Field crop: tomato
Growth stage: 1
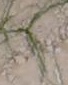
Species: cyperus